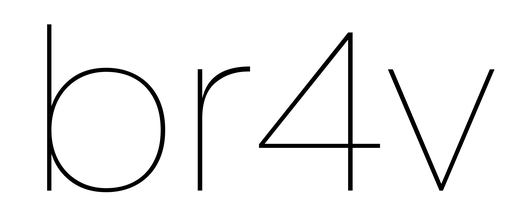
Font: Poppins-Thin